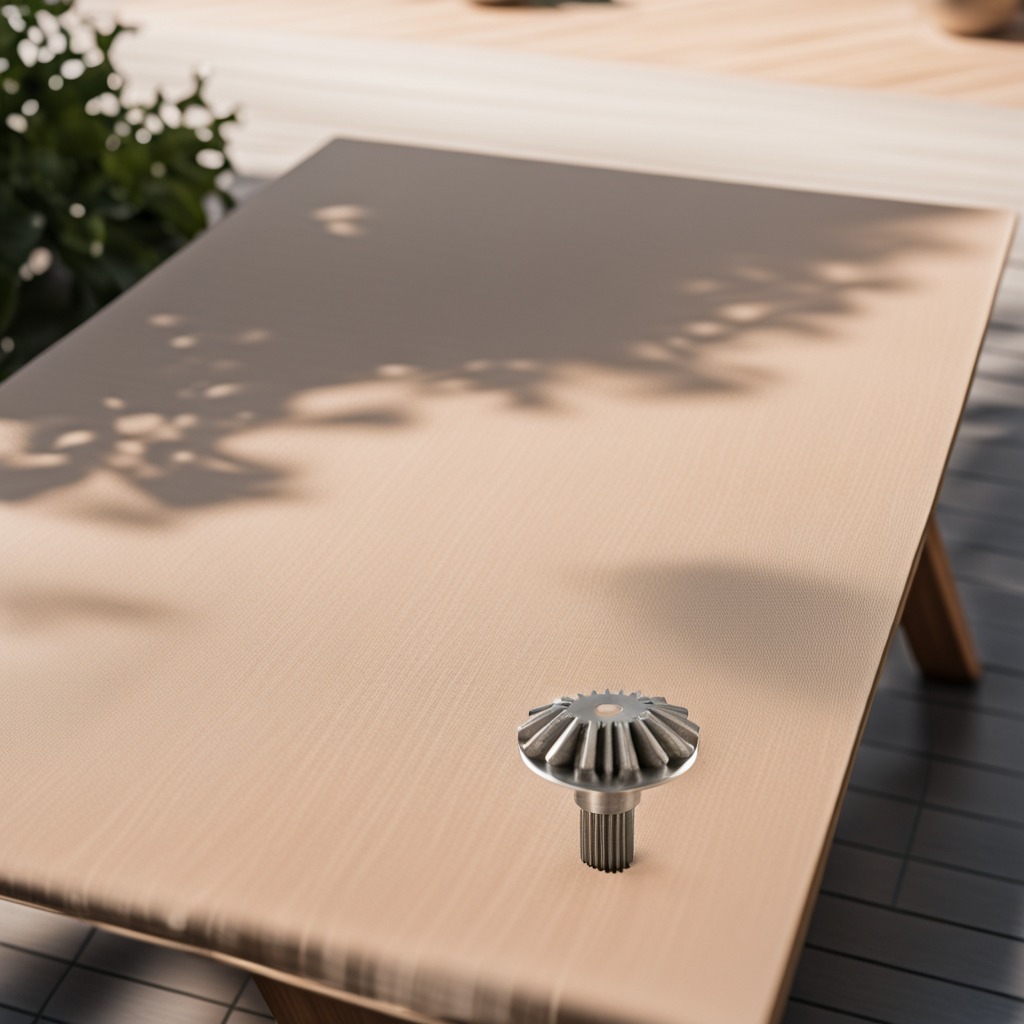
A steel gear with teeth is lying on a wooden table in an outdoor workshop.